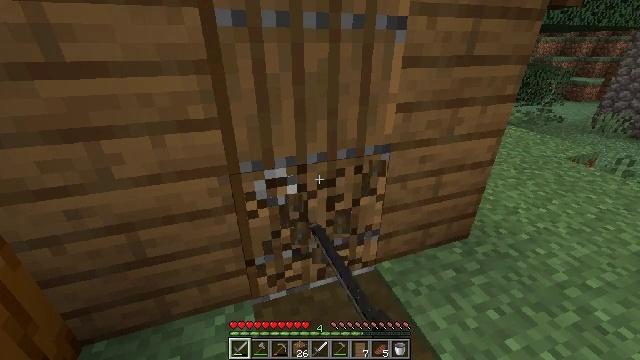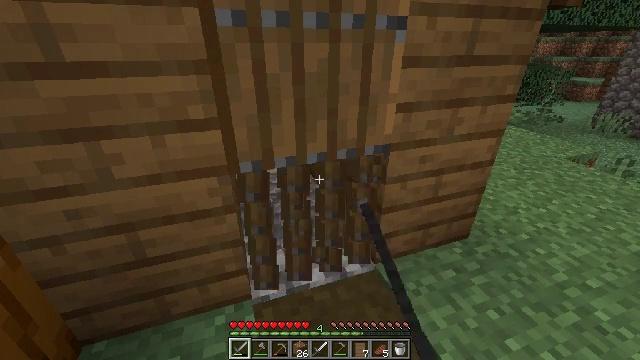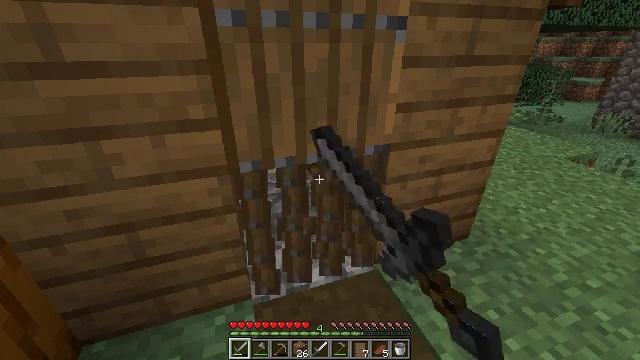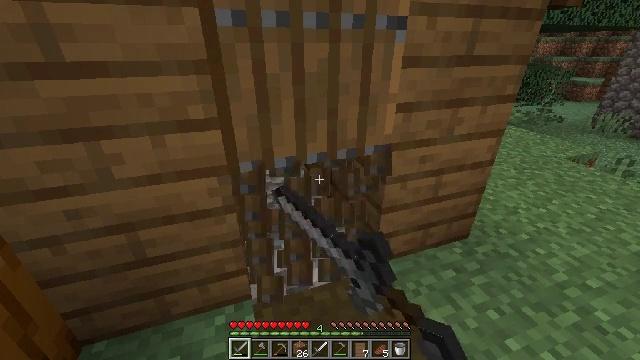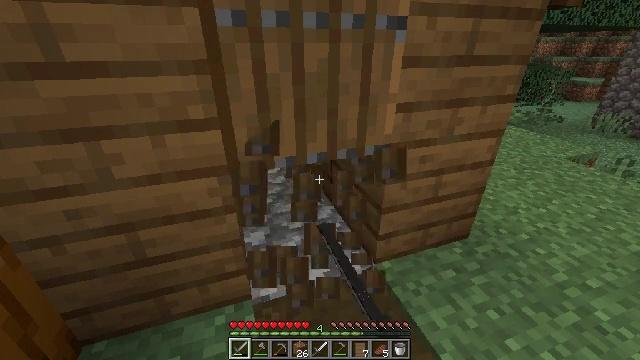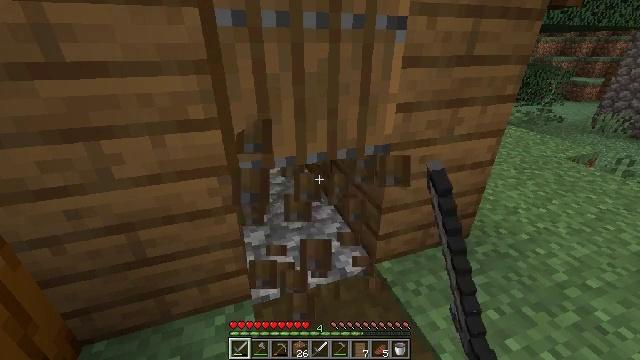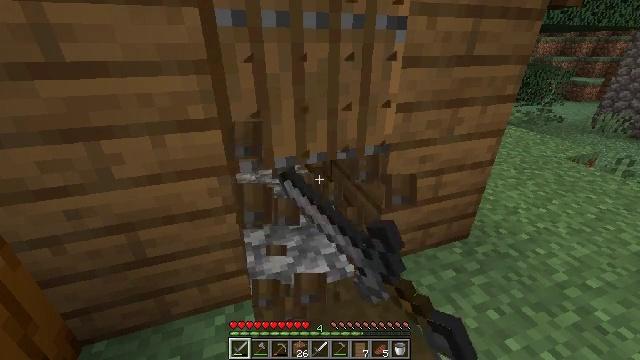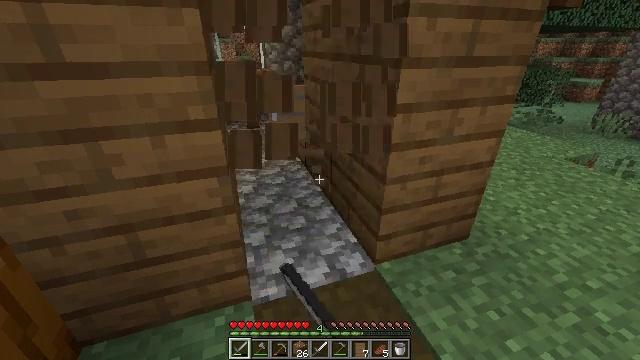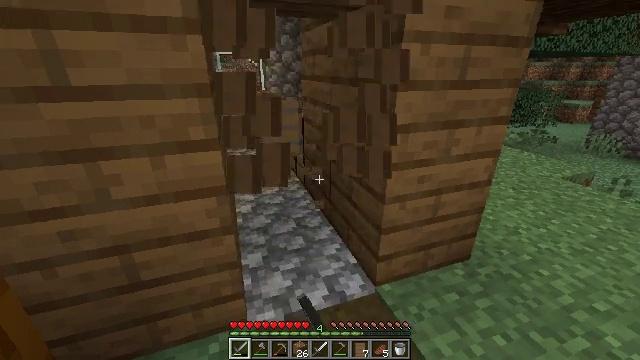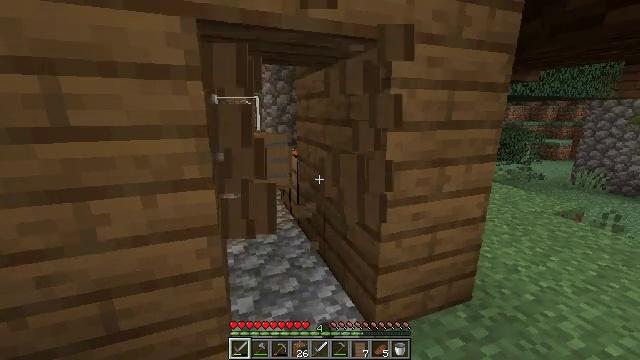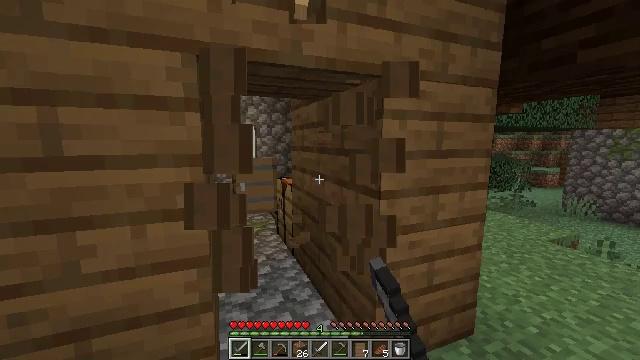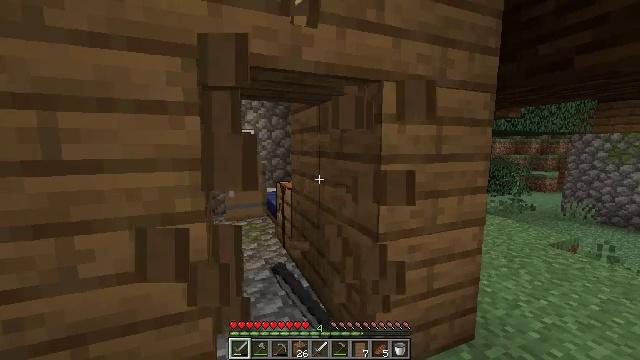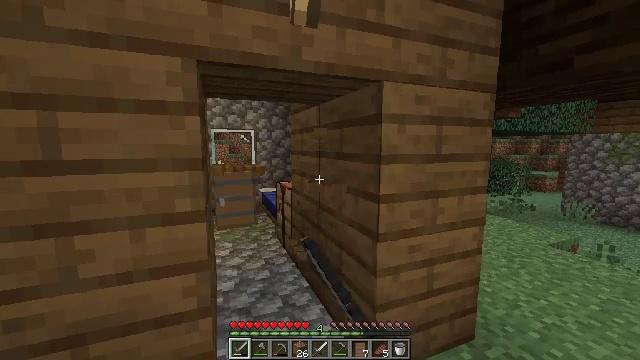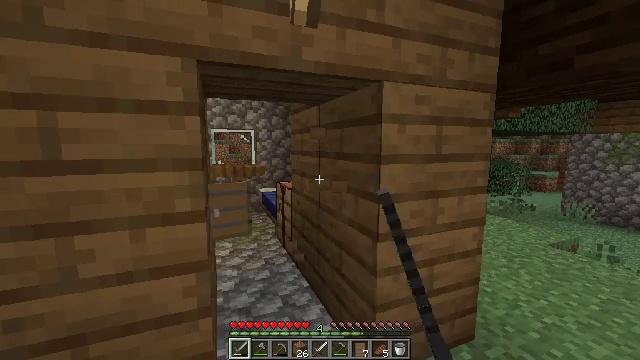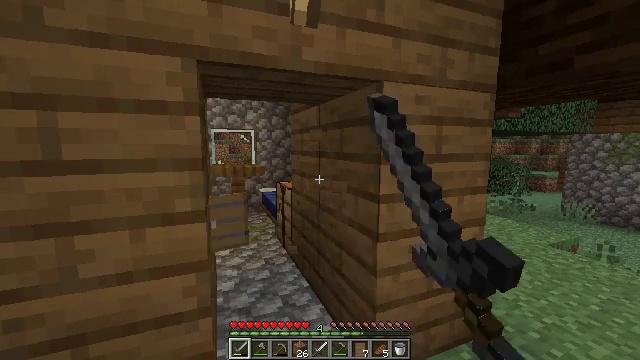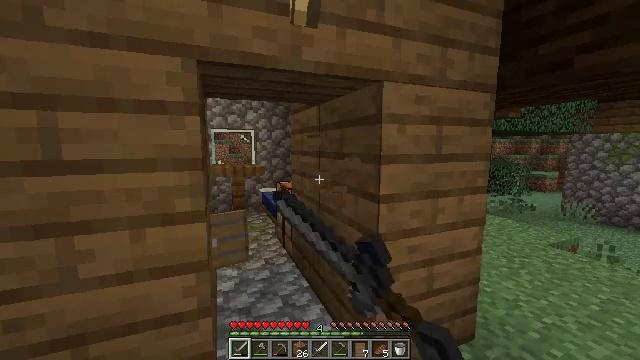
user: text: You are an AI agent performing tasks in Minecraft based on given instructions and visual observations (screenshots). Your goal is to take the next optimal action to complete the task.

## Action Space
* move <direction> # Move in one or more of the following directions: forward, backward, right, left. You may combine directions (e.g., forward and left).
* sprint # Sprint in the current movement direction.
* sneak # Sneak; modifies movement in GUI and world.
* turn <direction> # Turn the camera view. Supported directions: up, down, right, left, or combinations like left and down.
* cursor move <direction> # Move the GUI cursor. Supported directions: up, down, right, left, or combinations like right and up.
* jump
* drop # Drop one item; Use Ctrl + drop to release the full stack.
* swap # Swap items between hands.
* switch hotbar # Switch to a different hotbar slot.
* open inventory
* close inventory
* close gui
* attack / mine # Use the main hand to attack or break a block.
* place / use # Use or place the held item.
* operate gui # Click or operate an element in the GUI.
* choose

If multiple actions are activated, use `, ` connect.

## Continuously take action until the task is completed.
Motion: motion action
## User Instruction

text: Collect the spruce door for reuse.
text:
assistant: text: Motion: attack / mine
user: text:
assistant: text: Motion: attack / mine
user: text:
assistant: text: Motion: attack / mine
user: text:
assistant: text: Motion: attack / mine
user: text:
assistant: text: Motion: attack / mine
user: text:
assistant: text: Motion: attack / mine
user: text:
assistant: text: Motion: attack / mine
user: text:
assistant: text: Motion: turn up, attack / mine
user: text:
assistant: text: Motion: turn right and up, attack / mine
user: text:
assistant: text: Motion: turn right and up, attack / mine
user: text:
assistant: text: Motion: attack / mine
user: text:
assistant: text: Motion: attack / mine
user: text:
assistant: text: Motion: attack / mine
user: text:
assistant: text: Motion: attack / mine
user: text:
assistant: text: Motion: attack / mine
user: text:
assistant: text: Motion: move forward, attack / mine
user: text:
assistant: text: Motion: move forward
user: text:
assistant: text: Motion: move forward
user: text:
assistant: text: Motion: move forward
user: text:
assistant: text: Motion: move forward, turn left and down
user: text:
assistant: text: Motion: move forward, turn left and down
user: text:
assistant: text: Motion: move forward, turn left and down
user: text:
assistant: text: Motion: move forward, turn left and down
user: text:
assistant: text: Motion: move forward, turn left and down
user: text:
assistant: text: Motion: move forward
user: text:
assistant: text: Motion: move forward
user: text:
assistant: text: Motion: move forward
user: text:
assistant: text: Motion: move forward
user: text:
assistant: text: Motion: move forward
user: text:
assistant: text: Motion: move forward